七年级 · 画法几何学
已知, $\mathrm{O}$ 是直线 $\mathrm{AB}$ 上的一点, $\mathrm{OC} \perp \mathrm{OE}$.

图1

图2

图3

(1) 如图(1), 若 $\angle \mathrm{COA}=34^{\circ}$, 求 $\angle \mathrm{BOE}$ 的度数.

(2) 如图(2), 当射线 $\mathrm{OC}$ 在直线 $\mathrm{AB}$ 下方时, $\mathrm{OF}$ 平分 $\angle \mathrm{AOE}, \angle \mathrm{BOE}=130^{\circ}$, 求 $\angle \mathrm{COF}$ 的度数.

(3) 在 (2) 的条件下, 如图 (3), 在 $\angle \mathrm{BOE}$ 内部作射线 $\mathrm{OM}$, 使 $\angle \mathrm{COM}+\frac{17}{10} \angle \mathrm{AOE}=$ $2 \angle \mathrm{BOM}+\angle \mathrm{FOM}$, 求 $\angle \mathrm{BOM}$ 的度数.
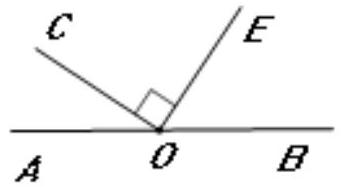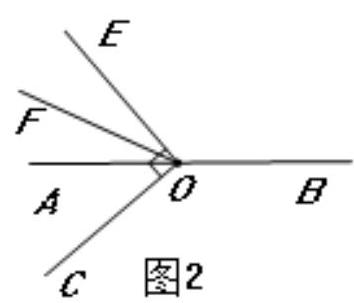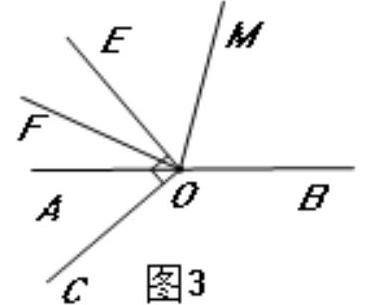
答案: (1) 解: $\because \mathrm{OC} \perp \mathrm{OE}, \angle \mathrm{COA}=34^{\circ}$,

$\therefore \angle \mathrm{BOE}=180^{\circ}-90^{\circ}-34^{\circ}=56^{\circ} ;$

(2) 解: $\because \angle \mathrm{BOE}=130^{\circ}$,

$\therefore \angle \mathrm{AOE}=180^{\circ}-\angle \mathrm{BOE}=50^{\circ}$

$\because \mathrm{OF}$ 平分 $\angle \mathrm{AOE}$

$\therefore \angle \mathrm{EOF}=\frac{1}{2} \angle \mathrm{AOE}=25^{\circ}=\angle \mathrm{AOF}$

$\because \mathrm{OC} \perp \mathrm{OE}$

$\therefore \angle \mathrm{COF}=90^{\circ}-\angle \mathrm{EOF}=65^{\circ} ;$

(3) 解: $\because \mathrm{OC} \perp \mathrm{OE}$,

$\therefore \angle \mathrm{AOC}=90^{\circ}-\angle \mathrm{AOE}=40^{\circ}$

设 $\angle \mathrm{BOM}$ 的度数为 $\mathrm{x}$

$\therefore \angle \mathrm{COM}=\angle \mathrm{AOC}+\angle \mathrm{AOM}=40^{\circ}+180^{\circ}-\mathrm{x}=220^{\circ}-\mathrm{x}, \quad \angle \mathrm{FOM}=\angle \mathrm{AOM}-\angle \mathrm{AOF}=180^{\circ}-\mathrm{x}-25^{\circ}=155^{\circ}-\mathrm{x}$

$\because \angle \mathrm{COM}+\frac{17}{10} \angle \mathrm{AOE}=2 \angle \mathrm{BOM}+\angle \mathrm{FOM}$,
$\therefore 220^{\circ}-\mathrm{x}+\frac{17}{10} \times 50^{\circ}=2 \mathrm{x}+155^{\circ}-\mathrm{x}$

解得 $x=75^{\circ}$

$\therefore \angle \mathrm{BOM}$ 的度数为 $75^{\circ}$.